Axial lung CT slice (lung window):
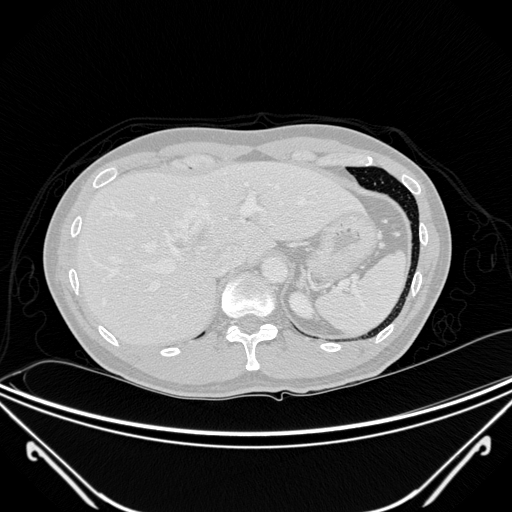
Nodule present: no